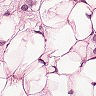
Metastatic tissue present: yes